Question: When designing a form for a Firemonkey iOS application, you're able to resize the form into any possible size, and even the debug shows it as so. Obviously, iOS devices have very particular screen sizes. Why is it made possible to make my form in any dimensions I want?

I haven't gotten to the point of running this on any iOS device yet. This is my very first trial building an iOS HD application using Firemonkey. It's just very peculiar why it would let me design the form to any size I wish, since iOS apps are always full-screen and aligned to fit within various device screens.
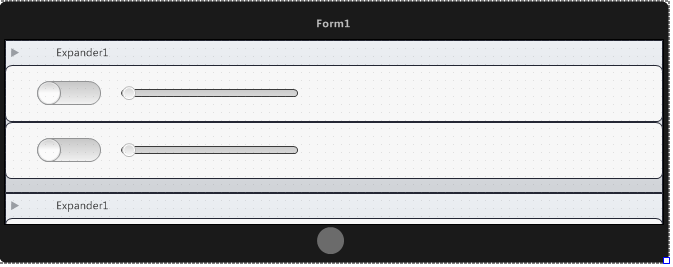
Answer: Not all iOS devices run on the same resolution.
The iPhone 5 has a different aspect ratio than the iPhone 4.
And the iPad 3 has double the resolution of my iPhone 4.
You may also show a form covering only part of the screen (arguably more useful on an iPad).
Remember that FireMonkey is not written for iOS alone, it also covers OSX. In OSX you'd want all the normal VCL/Windows rules to apply.
Still I can see the sense if you're building a email application of having multiple screens (i.e. frames/panels/etc) performing different functions.
You can also imagine a pulldown/popup (modeless please) that does searching.
If you implement that using a different form it should not be full-screen.
So yes I can see lots of uses for non-fullscreen forms in iOS.

These two panels could be implemented using 2 forms; resizing would be useful here.